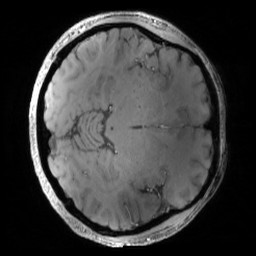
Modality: MP2RAGE
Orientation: axial